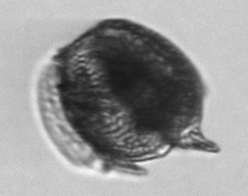
Label: Dinophysis_norvegica